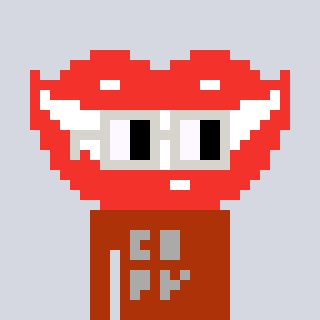
a pixel art character with square light gray glasses, a smile-shaped head and a hotbrown-colored body on a cool background